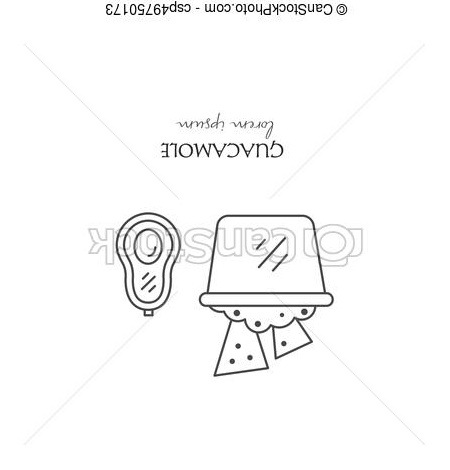
Label: guacamole